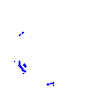
Particle: kaon